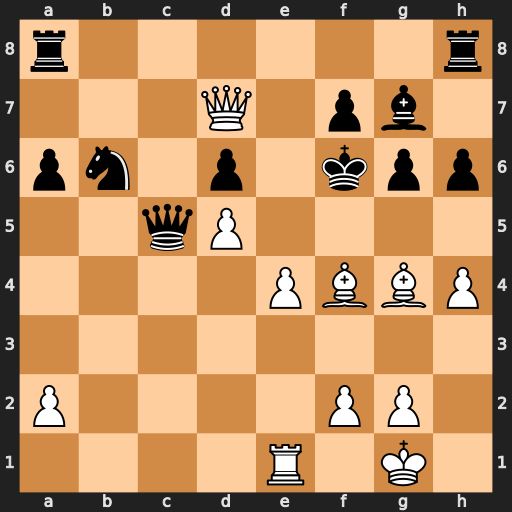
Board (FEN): r6r/3Q1pb1/pn1p1kpp/2qP4/4PBBP/8/P4PP1/4R1K1
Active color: w
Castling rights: -
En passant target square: -
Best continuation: e5+ dxe5 Bxe5#